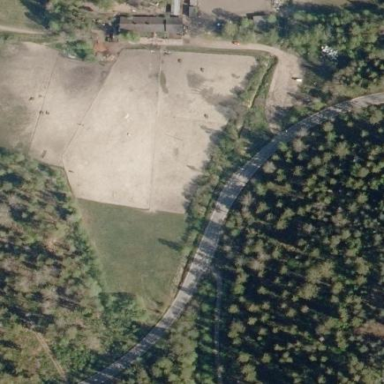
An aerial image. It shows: Equestrian pitch used for leisure and sports activities.